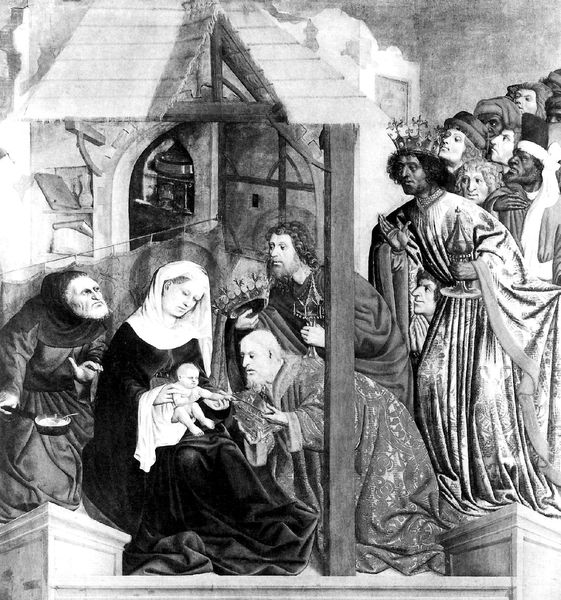
Titel: Wurzacher Altar, Die Geburt Christi
Künstler: Hans Multscher
Institution: Berlin, Staatliche Museen, Gemäldegalerie
Schlagwörter: gemälde, mann, menschen, frau, holz, kleid, kleider, männer, schwarz, säule, tür, weiss, dach, gewand, gold, kind, krone, baby, könig, tor, pfosten, schwarz weiß, jesus, weihrauch, stall, mönch, könige, maria, anbetung, mutter gottes, josef, kniefall, jesuskind, weisen, geburt jesu, bethlehem, myrrhe, heilige drei könige, baltasar, anbetung der könige, heiliuge drei könige, caspaer